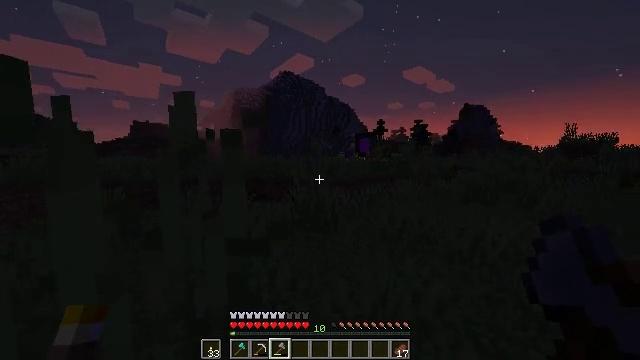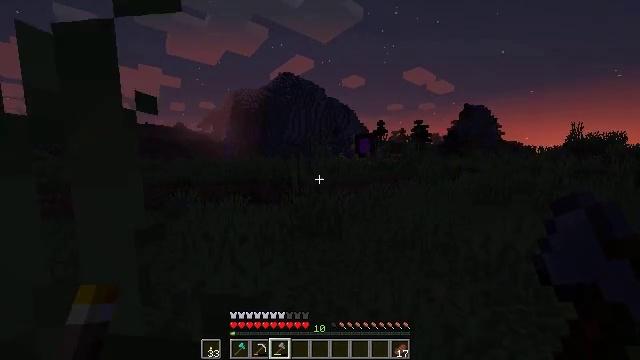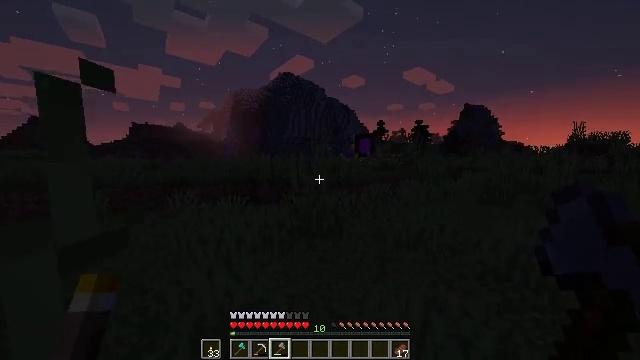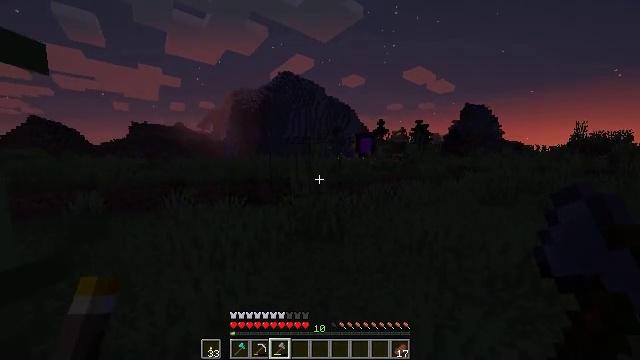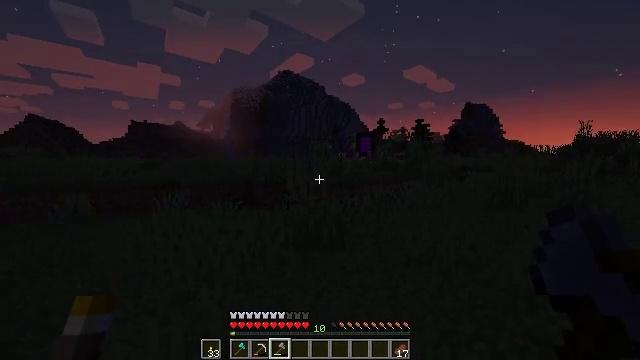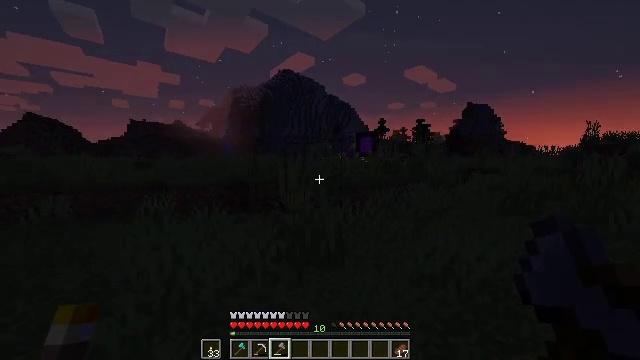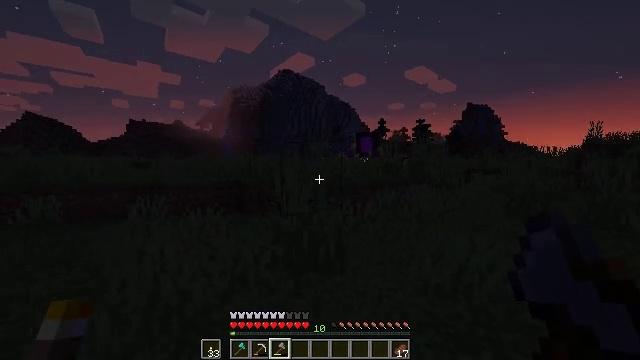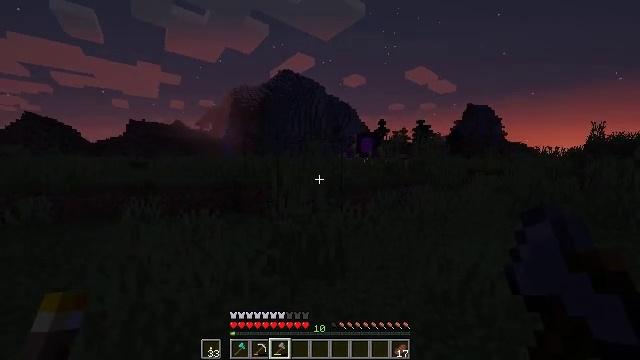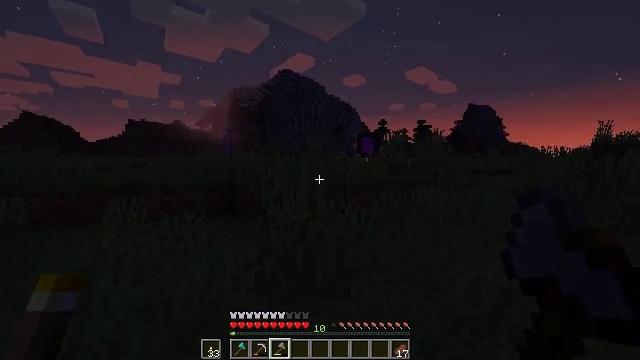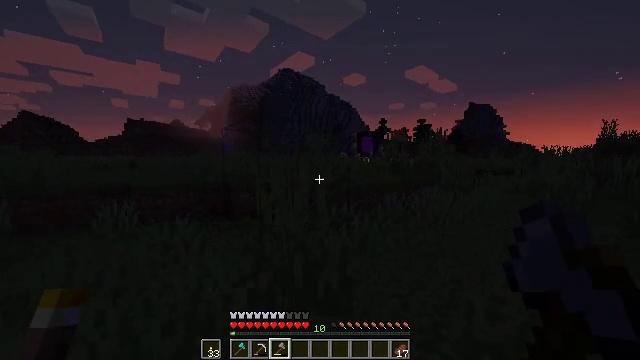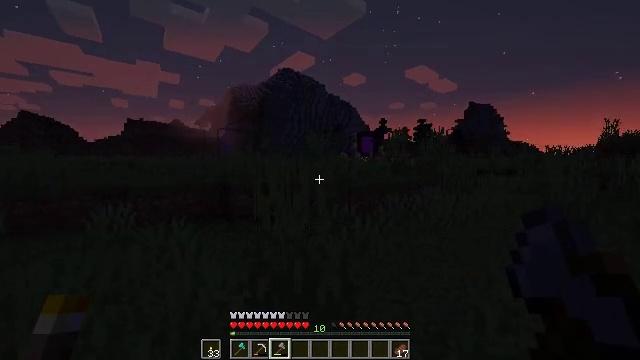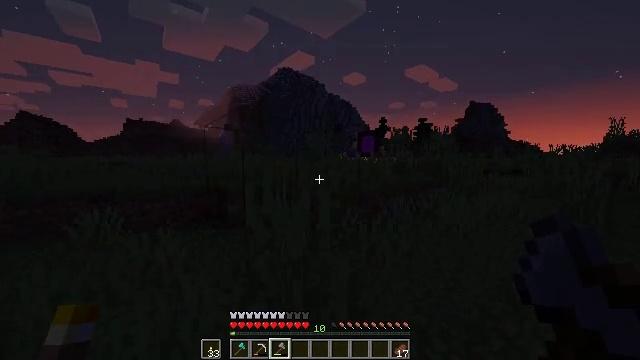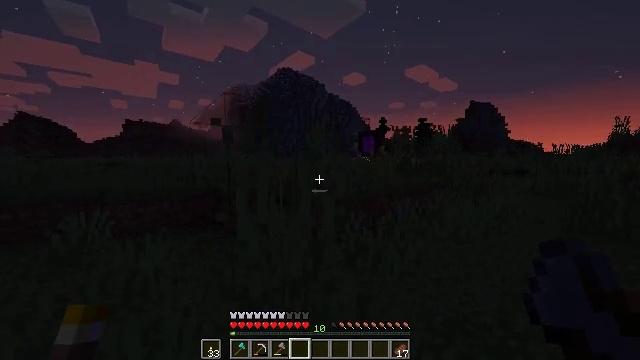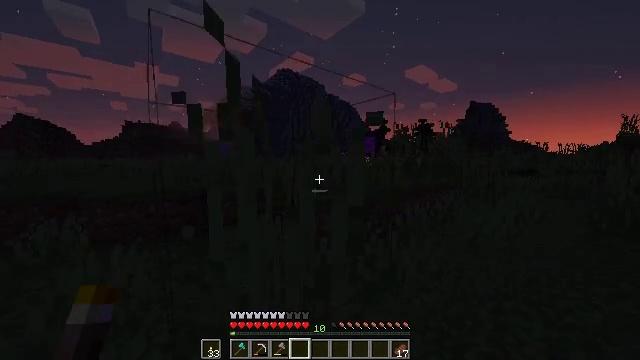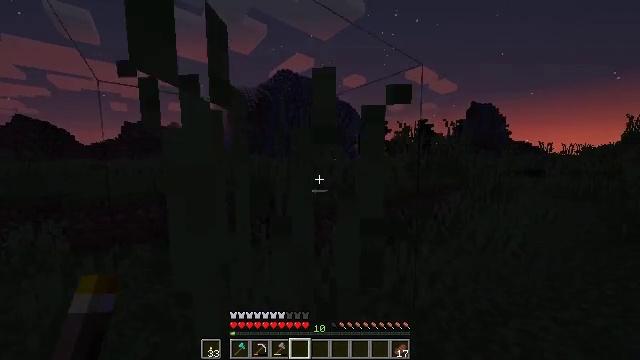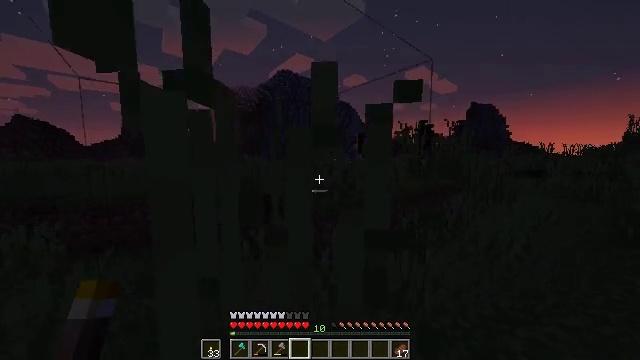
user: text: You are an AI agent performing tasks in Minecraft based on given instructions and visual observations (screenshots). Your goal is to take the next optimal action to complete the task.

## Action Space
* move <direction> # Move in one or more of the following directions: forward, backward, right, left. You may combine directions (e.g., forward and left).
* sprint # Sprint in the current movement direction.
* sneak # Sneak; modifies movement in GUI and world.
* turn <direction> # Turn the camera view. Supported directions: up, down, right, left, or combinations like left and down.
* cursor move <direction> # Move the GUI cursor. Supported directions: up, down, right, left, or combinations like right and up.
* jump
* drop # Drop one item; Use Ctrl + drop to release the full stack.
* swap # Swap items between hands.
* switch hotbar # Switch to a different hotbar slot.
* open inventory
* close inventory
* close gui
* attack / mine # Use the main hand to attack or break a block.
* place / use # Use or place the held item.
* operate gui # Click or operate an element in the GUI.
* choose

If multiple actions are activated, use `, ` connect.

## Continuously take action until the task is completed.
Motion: motion action
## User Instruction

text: Attack the netherrack to gather it.
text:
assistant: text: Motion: move forward, sprint
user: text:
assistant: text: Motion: move forward, sprint
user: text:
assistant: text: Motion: move forward, sprint
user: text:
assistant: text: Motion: move forward, sprint
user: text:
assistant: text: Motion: move forward, sprint
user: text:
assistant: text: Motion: move forward, sprint
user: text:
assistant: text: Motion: move forward, sprint
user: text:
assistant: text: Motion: move forward, sprint
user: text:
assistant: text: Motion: move forward, sprint
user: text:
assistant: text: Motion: move forward, sprint
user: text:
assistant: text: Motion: move forward, sprint
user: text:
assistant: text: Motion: move forward, sprint
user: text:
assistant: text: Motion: move forward, sprint
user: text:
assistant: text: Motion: move forward, sprint
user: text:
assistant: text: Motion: move forward, sprint
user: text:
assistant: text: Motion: move forward, sprint
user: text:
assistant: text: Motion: move forward, sprint
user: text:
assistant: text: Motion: move forward, sprint
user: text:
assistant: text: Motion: move forward, sprint
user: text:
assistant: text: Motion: move forward, sprint
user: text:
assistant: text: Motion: move forward, sprint
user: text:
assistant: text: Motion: move forward, sprint
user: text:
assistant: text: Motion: move forward, sprint, jump
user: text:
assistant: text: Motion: move forward, sprint, jump
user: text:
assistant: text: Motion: move forward, sprint, jump
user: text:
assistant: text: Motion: move forward, sprint, jump
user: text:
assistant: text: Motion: move forward, sprint
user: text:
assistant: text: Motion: move forward, sprint
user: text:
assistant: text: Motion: move forward, sprint
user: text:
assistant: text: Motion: move forward, sprint, turn right